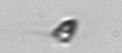
Label: Pyramimonas